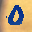
Label: 0